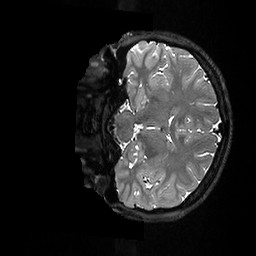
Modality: T2w
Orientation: coronal
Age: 22
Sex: female
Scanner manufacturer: ge
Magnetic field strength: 3 T
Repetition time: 3.202 s
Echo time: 0.0669 s